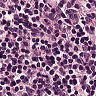
Metastatic tissue present: no